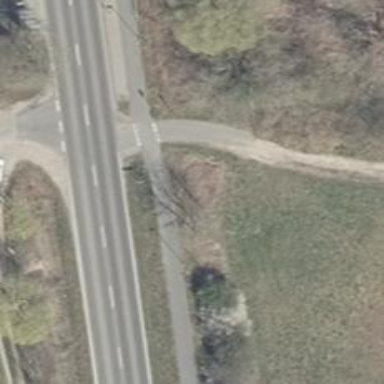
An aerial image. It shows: Road with "give way" sign.